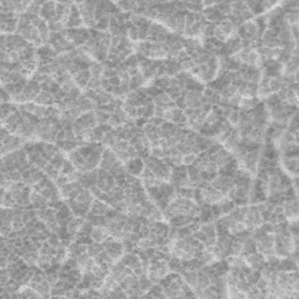
Label: frost